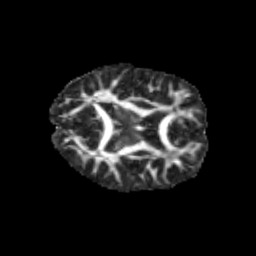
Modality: FA
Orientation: axial
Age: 12
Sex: male
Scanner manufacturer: siemens
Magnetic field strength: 3 T
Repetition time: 3.8 s
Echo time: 0.07 s